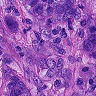
Metastatic tissue present: yes